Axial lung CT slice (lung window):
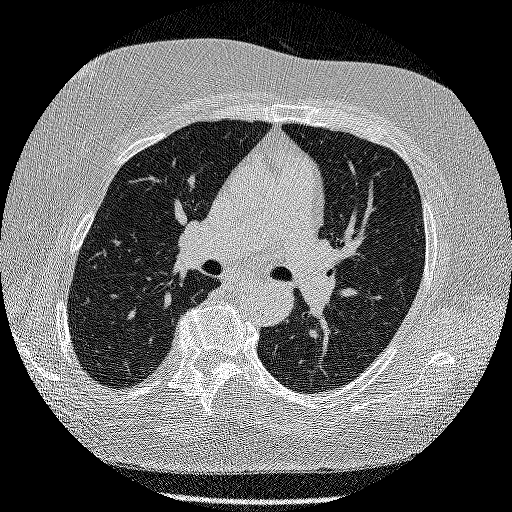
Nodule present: no